Question: What is the value of the measurement in the image?
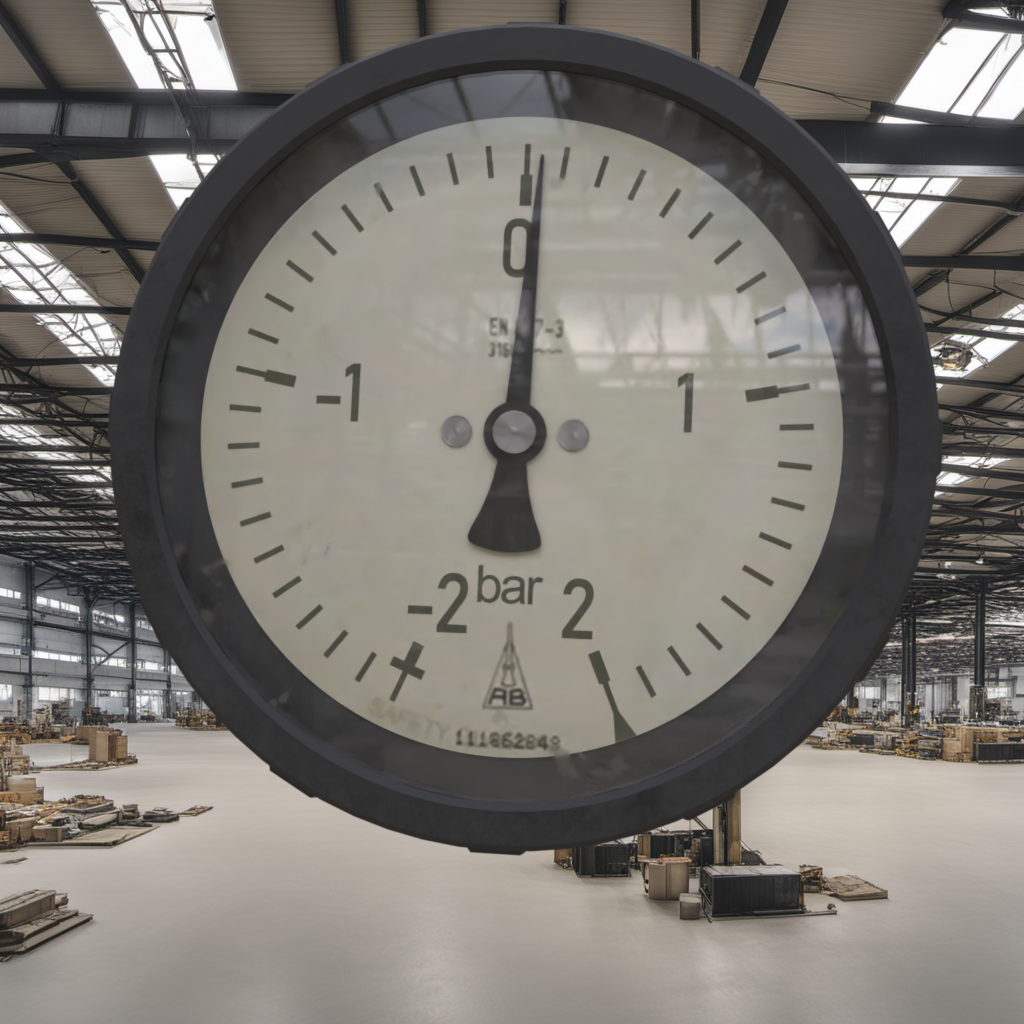
Answer: The result is 0.04
Question: What is the reading range of the measurement in the image?
Answer: The range is from -2 to 2
Question: What is the minimum and maximum reading range of the measurement in the image?
Answer: The minimum value is -2 and the maximum value is 2